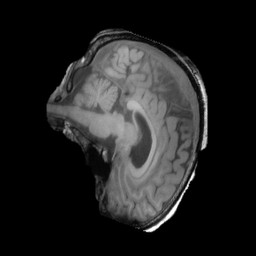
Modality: T1w
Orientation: sagittal
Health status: ill
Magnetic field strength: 3 T